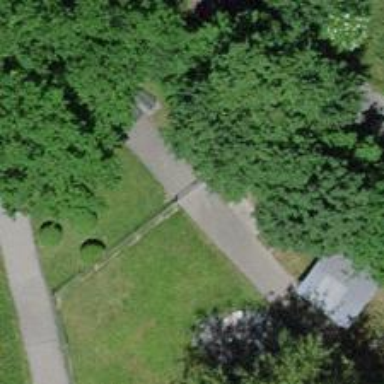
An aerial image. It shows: Gate.